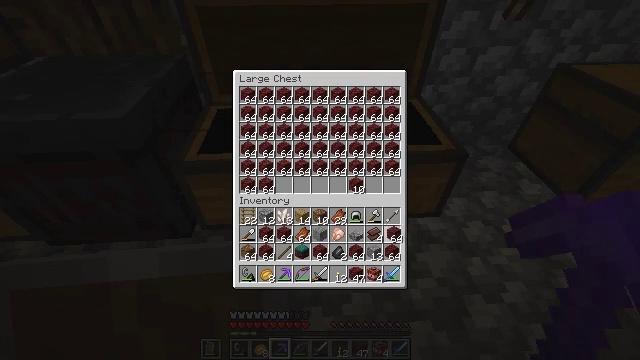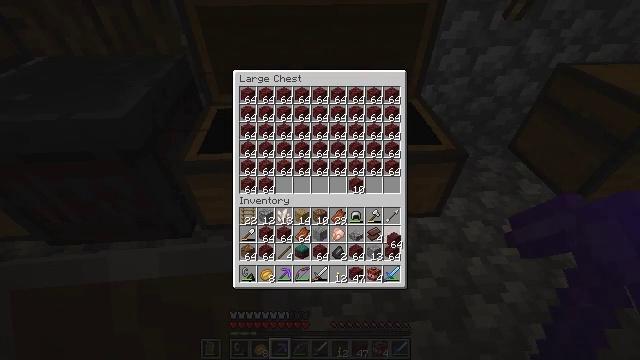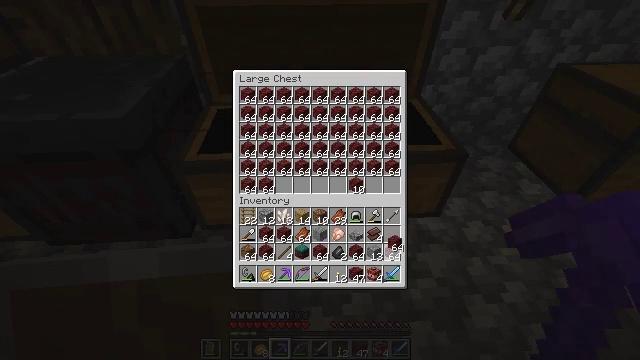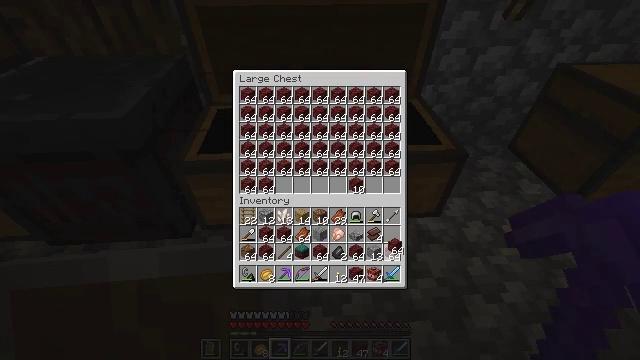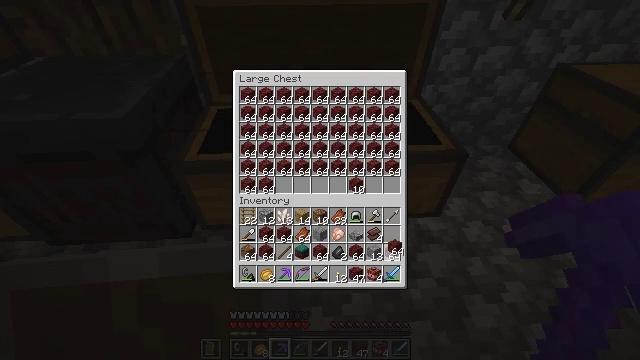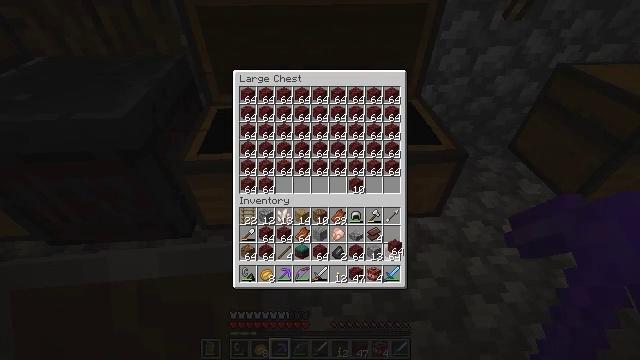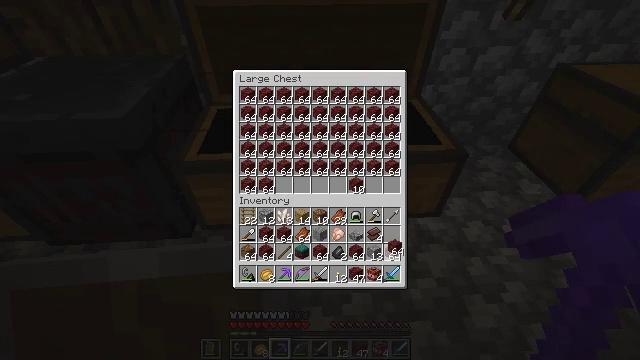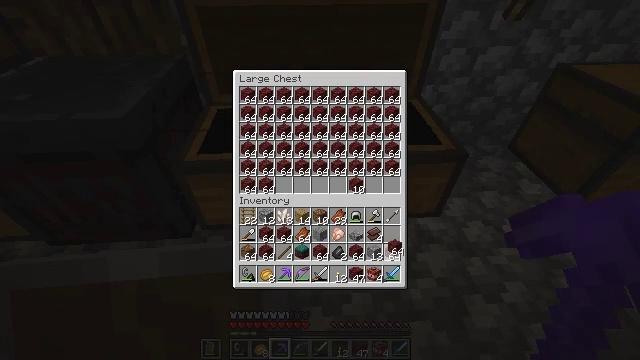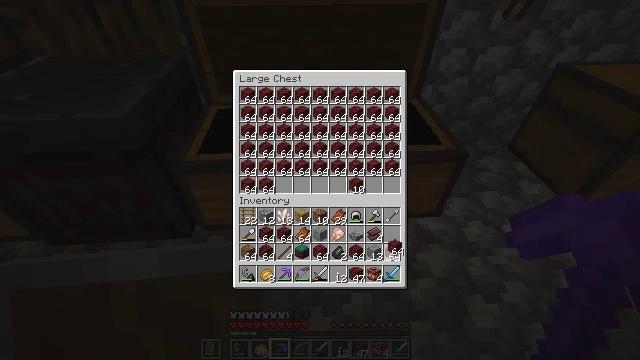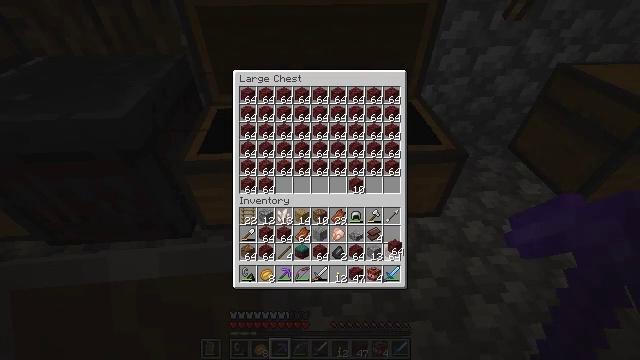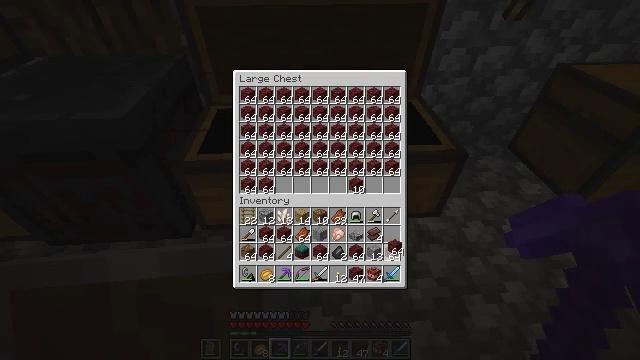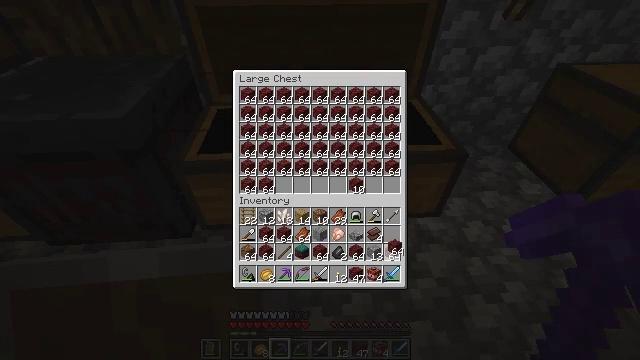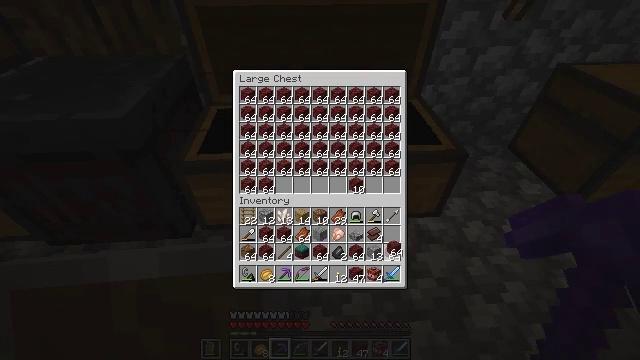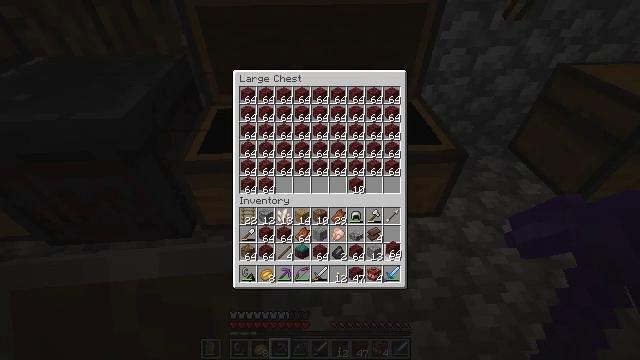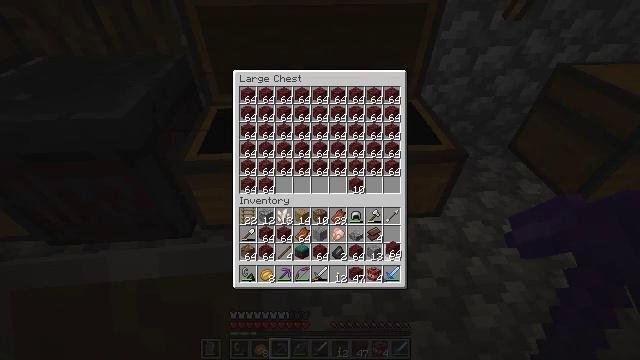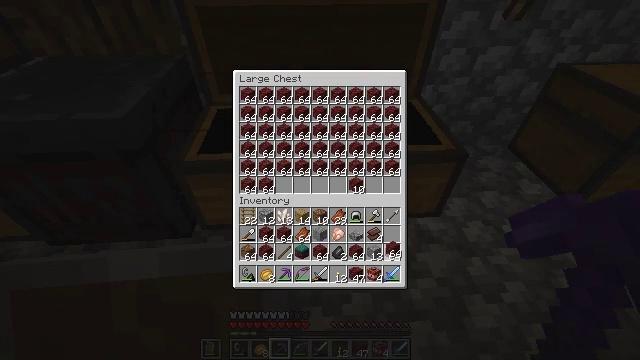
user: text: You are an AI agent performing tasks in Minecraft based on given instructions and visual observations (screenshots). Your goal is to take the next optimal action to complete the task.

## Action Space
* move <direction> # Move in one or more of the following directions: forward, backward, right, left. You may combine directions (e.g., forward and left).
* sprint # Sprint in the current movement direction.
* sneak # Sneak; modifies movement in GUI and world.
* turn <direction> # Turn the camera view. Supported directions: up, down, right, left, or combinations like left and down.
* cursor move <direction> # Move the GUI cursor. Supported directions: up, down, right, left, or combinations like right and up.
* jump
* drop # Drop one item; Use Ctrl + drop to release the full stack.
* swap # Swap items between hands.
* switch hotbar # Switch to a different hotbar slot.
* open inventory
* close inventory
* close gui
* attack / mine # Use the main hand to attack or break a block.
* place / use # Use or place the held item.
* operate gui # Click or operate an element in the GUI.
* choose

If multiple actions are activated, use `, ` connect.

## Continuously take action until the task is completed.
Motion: motion action
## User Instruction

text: Use gold and netherite scraps to craft a netherite ingot.
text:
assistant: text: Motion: no_op
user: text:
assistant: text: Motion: no_op
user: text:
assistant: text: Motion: no_op
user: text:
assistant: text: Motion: no_op
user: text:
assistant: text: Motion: sneak
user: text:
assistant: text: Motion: sneak
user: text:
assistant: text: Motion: sneak
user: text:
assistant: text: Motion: sneak
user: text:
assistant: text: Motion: sneak
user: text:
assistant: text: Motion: sneak
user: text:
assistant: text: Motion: sneak
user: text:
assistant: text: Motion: sneak
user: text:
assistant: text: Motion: sneak
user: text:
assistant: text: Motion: sneak
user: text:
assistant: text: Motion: sneak
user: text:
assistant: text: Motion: sneak
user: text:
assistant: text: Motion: sneak
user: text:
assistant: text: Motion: sneak
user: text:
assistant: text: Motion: sneak
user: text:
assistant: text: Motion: sneak
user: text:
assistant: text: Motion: sneak
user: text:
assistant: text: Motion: sneak
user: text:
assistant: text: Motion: sneak
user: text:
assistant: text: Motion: sneak
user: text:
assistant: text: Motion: sneak
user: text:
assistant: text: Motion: sneak
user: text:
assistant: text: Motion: sneak
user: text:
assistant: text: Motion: sneak
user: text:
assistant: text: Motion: no_op
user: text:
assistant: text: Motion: no_op